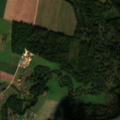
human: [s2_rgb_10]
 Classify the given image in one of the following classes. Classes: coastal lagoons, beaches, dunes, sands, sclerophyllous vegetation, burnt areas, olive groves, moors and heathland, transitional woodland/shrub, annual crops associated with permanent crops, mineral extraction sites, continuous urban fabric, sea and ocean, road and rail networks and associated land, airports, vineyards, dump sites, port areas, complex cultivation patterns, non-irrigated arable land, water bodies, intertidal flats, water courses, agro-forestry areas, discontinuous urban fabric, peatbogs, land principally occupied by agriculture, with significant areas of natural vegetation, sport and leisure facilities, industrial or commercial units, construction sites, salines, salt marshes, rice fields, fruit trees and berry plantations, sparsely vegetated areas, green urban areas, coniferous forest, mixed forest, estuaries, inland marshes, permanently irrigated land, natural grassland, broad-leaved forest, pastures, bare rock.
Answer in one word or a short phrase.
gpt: non-irrigated arable land, complex cultivation patterns, land principally occupied by agriculture, with significant areas of natural vegetation, broad-leaved forest, coniferous forest, mixed forest